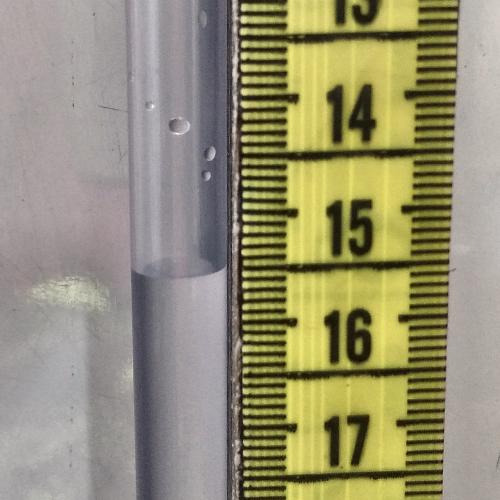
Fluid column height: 15.5 cm